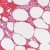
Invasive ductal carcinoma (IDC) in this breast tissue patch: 0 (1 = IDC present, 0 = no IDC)